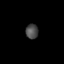
Tissue: skin
Cell type: Fibroblasts
Senescence score: 0.7133
Nuclear area (px): 182
Mean DAPI intensity: 74.148